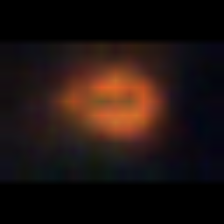
Taxon: Unknown_phyto
Group: Unknown